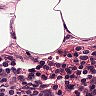
Metastatic tissue present: no